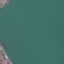
Label: SeaLake